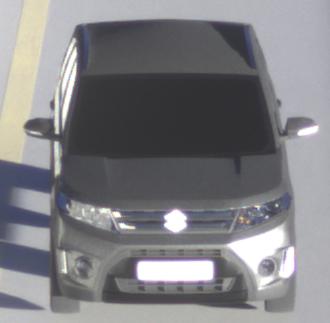
Make: Suzuki
Model: Vitara 1.6
Detailed model: Vitara (LY)
Model produced from: 2015/04
Model produced until: 2018/08
Doors: 5
Color: gray
Road condition: wet road
Daytime: sunrise or sunset
Contrast: low contrast